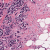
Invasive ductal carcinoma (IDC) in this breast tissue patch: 1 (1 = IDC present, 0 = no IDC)